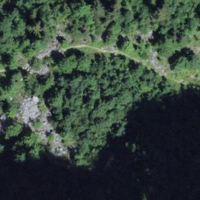
EUNIS habitat code: 32
Species observed at this site:
Sambucus racemosa